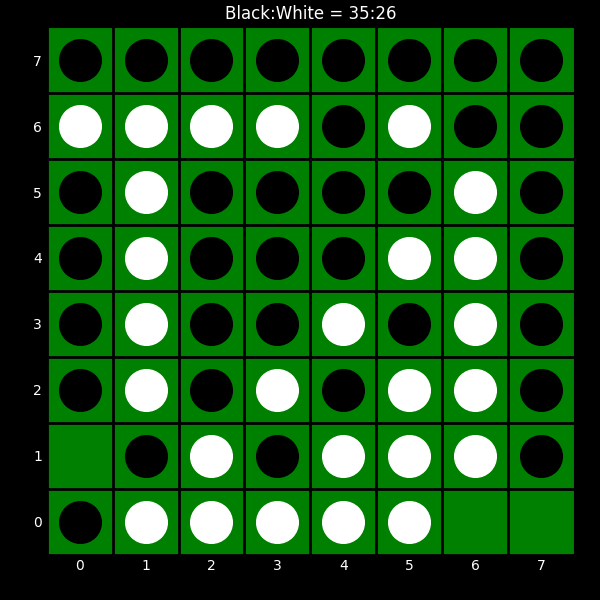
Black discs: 35
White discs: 26